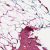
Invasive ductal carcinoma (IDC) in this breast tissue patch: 0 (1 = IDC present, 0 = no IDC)